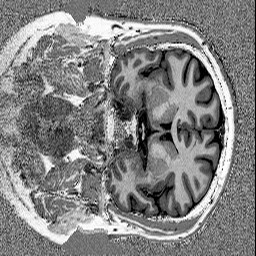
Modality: UNIT1
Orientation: coronal
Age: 42
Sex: male
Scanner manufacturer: siemens
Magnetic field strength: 3 T
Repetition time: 5 s
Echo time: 0.00298 s